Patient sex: M
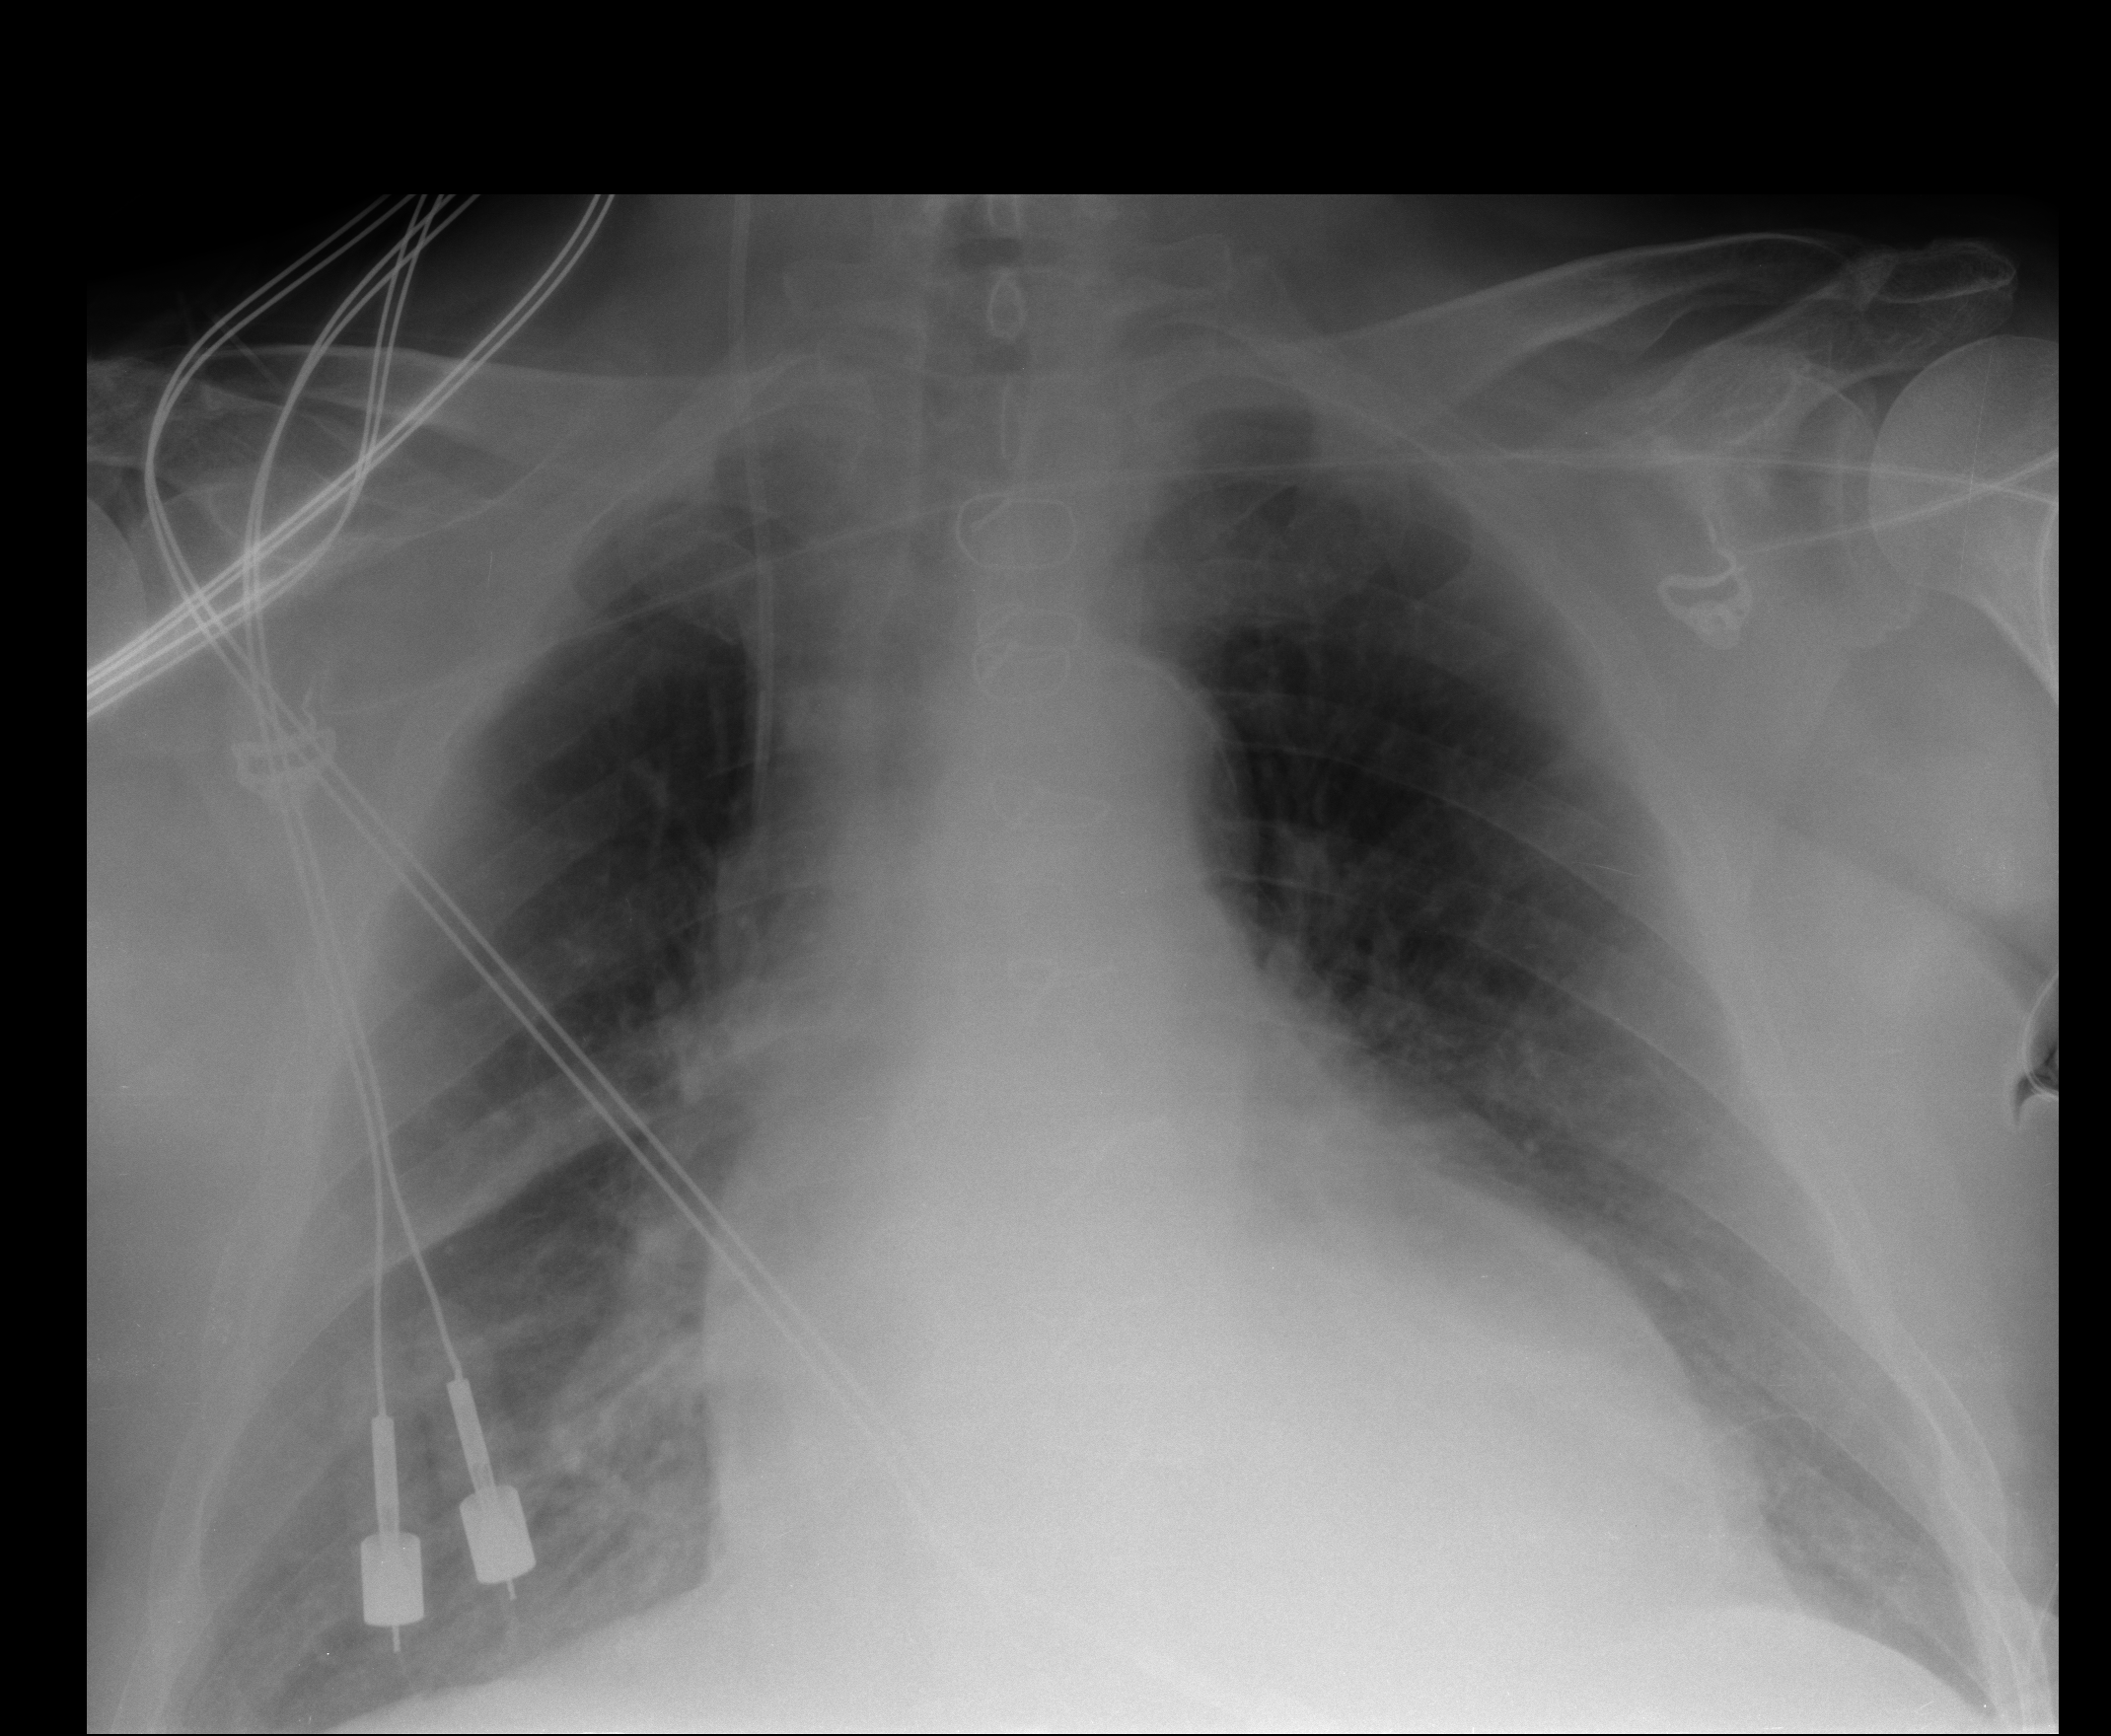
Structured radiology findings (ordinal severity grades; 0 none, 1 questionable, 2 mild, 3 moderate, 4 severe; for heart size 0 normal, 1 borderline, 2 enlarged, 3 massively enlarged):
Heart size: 3
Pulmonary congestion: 2
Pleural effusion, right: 0
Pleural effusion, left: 2
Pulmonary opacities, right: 0
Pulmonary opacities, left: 1
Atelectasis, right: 2
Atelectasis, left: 2